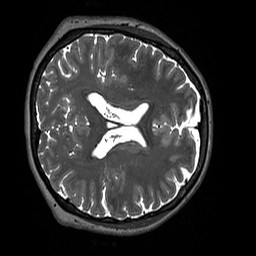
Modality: T2w
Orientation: axial
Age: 41
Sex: female
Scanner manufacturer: siemens
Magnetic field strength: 3 T
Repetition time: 3.2 s
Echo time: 0.412 s